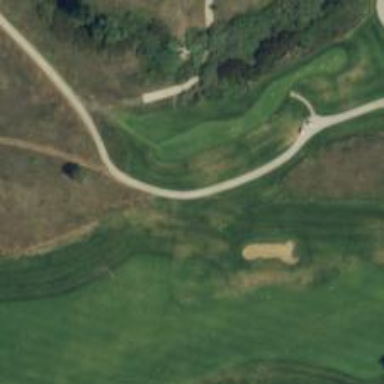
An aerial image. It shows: Well-maintained golf cart path. The track type is grade1.